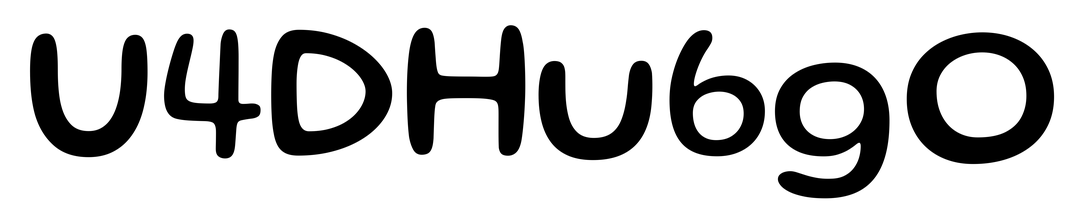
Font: Gluten_Regular